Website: lowes
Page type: review-order
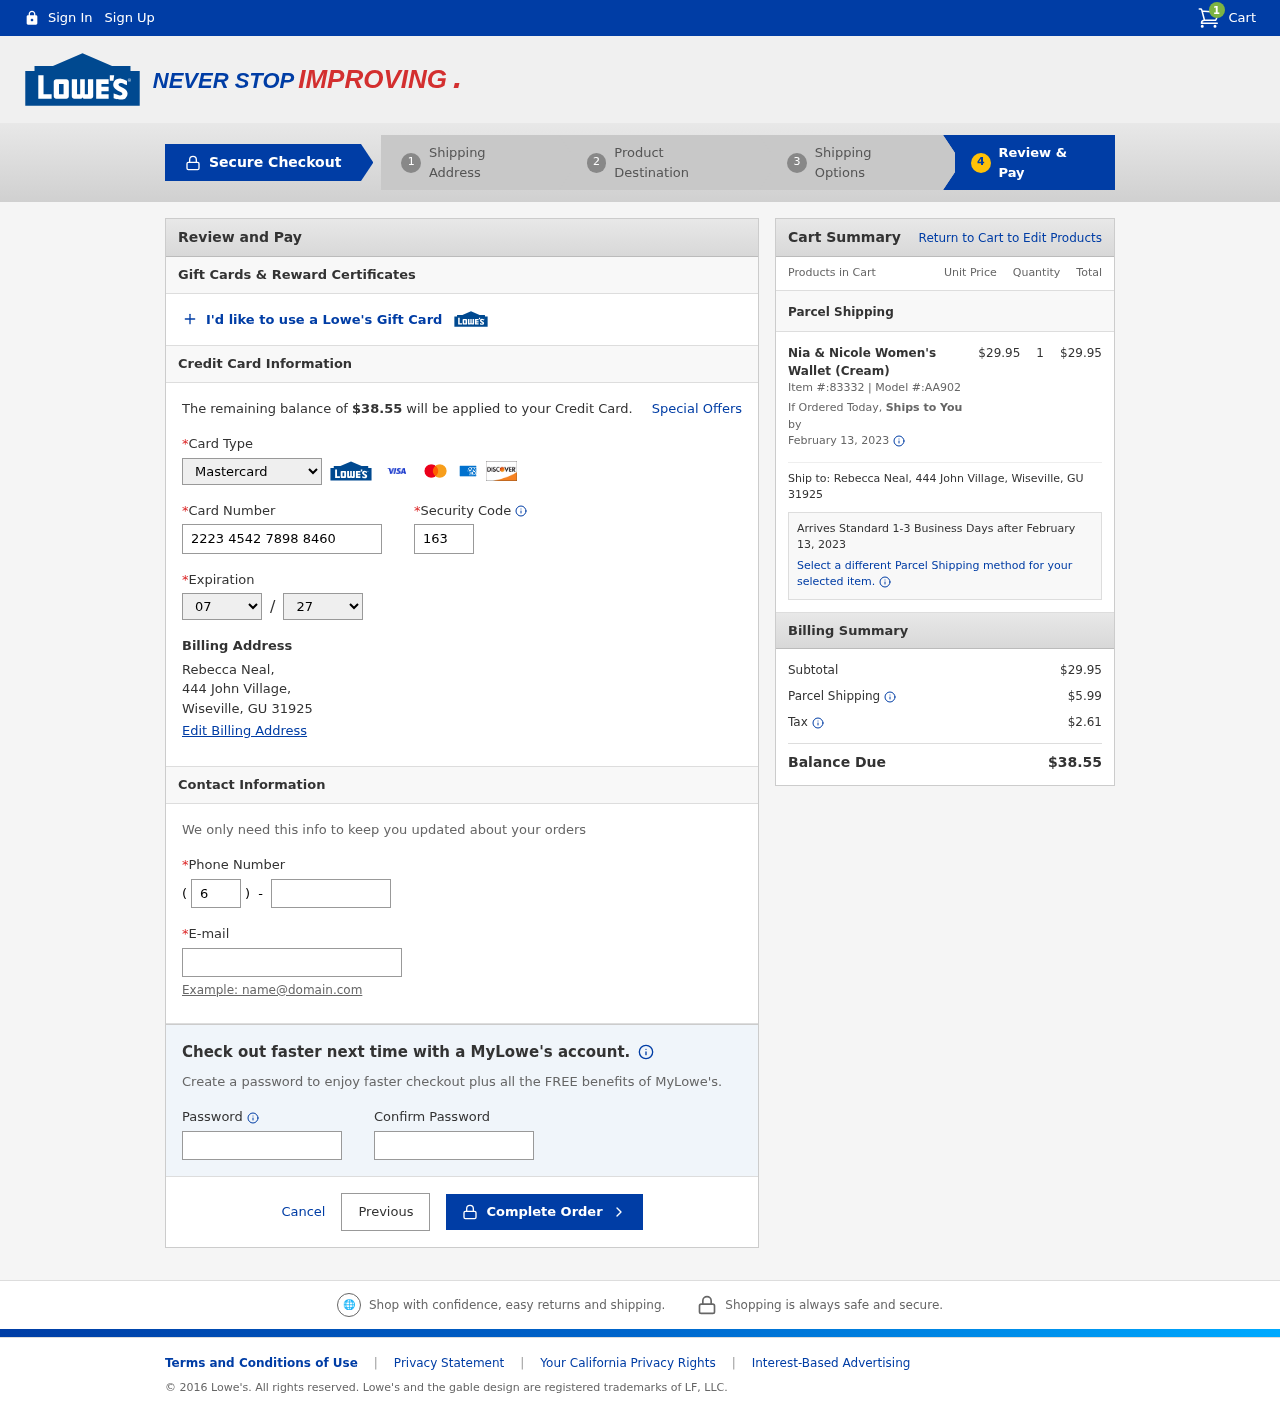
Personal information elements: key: PII_CARD_CVV
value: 163
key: PII_CARD_EXPIRY_MONTH
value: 07
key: PII_CARD_EXPIRY_YEAR
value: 27
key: PII_CARD_NUMBER
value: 2223 4542 7898 8460
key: PII_CARD_TYPE
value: Mastercard
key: PII_CITY
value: Wiseville
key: PII_EMAIL
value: rebecca_neal@gmail.com
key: PII_FULLNAME
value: Rebecca Neal,
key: PII_PHONE
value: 6368050046
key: PII_PHONE_AREA
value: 636
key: PII_POSTCODE
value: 31925
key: PII_STATE_ABBR
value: GU
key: PII_STREET
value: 444 John Village
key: PII_STREET
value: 444 John Village,
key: PII_FULLNAME2
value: Rebecca Neal
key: PII_STATE
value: GU
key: PII_POSTCODE_FULL
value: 31925
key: PII_CITY_STATE
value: Wiseville, GU
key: PII_CITY_STATE_ZIP
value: Wiseville, GU 31925
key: PII_POSTCODE_NUMERIC
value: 31925
Product elements: key: PRODUCT1_NAME
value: Nia & Nicole Women's Wallet (Cream)
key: PRODUCT1_PRICE
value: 29.95
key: PRODUCT1_QUANTITY
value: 1
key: PRODUCT1_ITEM_NUMBER
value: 83332
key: PRODUCT1_MODEL_NUMBER
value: AA902
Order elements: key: ORDER_NUM_ITEMS
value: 1
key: ORDER_TOTAL
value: $38.55
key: ORDER_SHIPPING_DATE
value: February 13, 2023
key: ORDER_SUBTOTAL
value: $29.95
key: ORDER_SHIPPING_DATE2
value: February 13, 2023
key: ORDER_SUBTOTAL2
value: $29.95
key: ORDER_SHIPPING_COST
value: $5.99
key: ORDER_TAX
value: $2.61